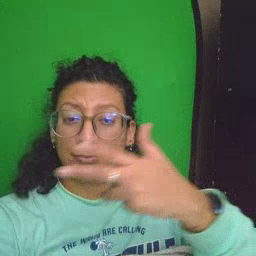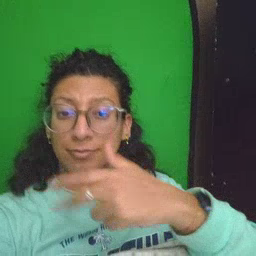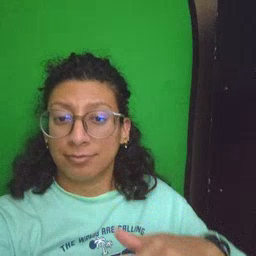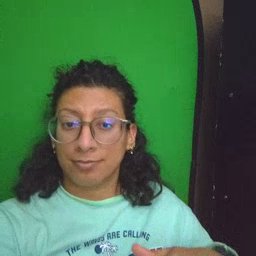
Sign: scissors